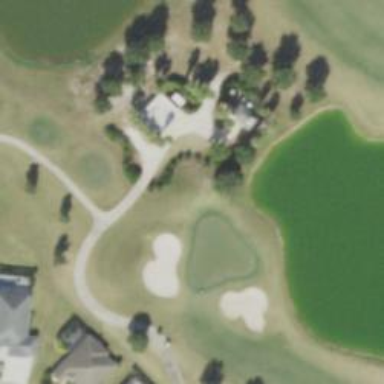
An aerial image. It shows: Path for golf carts.